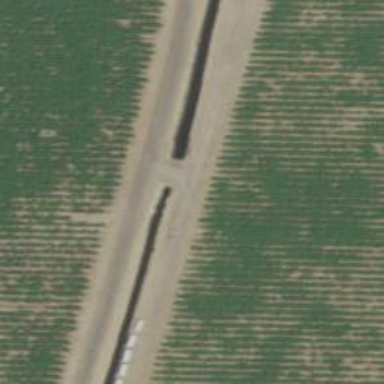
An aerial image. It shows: Culvert underpass for canal.